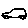
Label: car